Field crop: tomato
Growth stage: 1
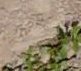
Species: portulaca